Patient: sex M, age 34
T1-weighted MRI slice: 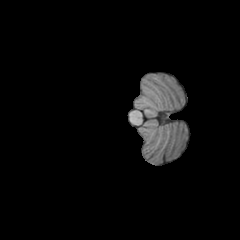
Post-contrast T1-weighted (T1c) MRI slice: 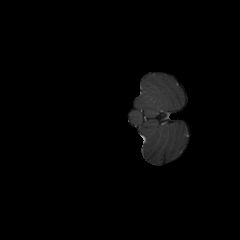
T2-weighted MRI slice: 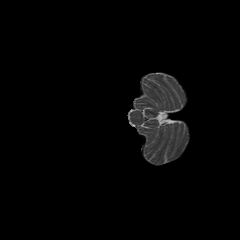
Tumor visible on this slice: no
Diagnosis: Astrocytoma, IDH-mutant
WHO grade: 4